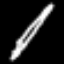
Label: pencil